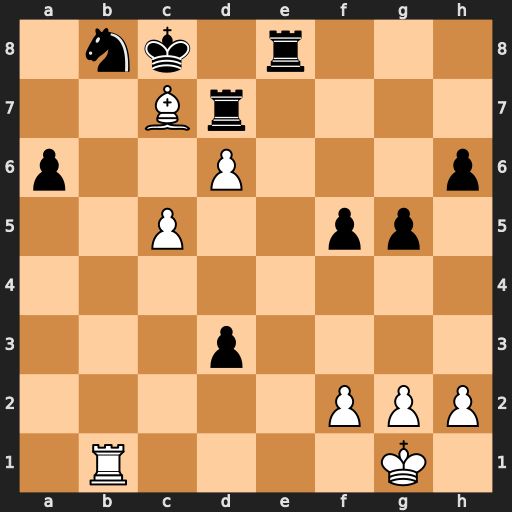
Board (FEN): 1nk1r3/2Br4/p2P3p/2P2pp1/8/3p4/5PPP/1R4K1
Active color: w
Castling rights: -
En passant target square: -
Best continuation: Rxb8#